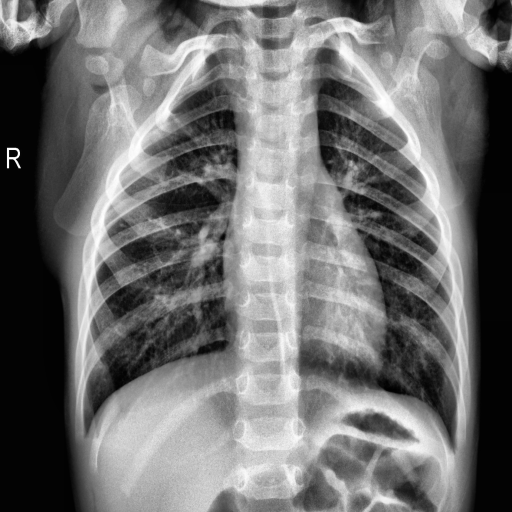
Finding: NORMAL